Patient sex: F
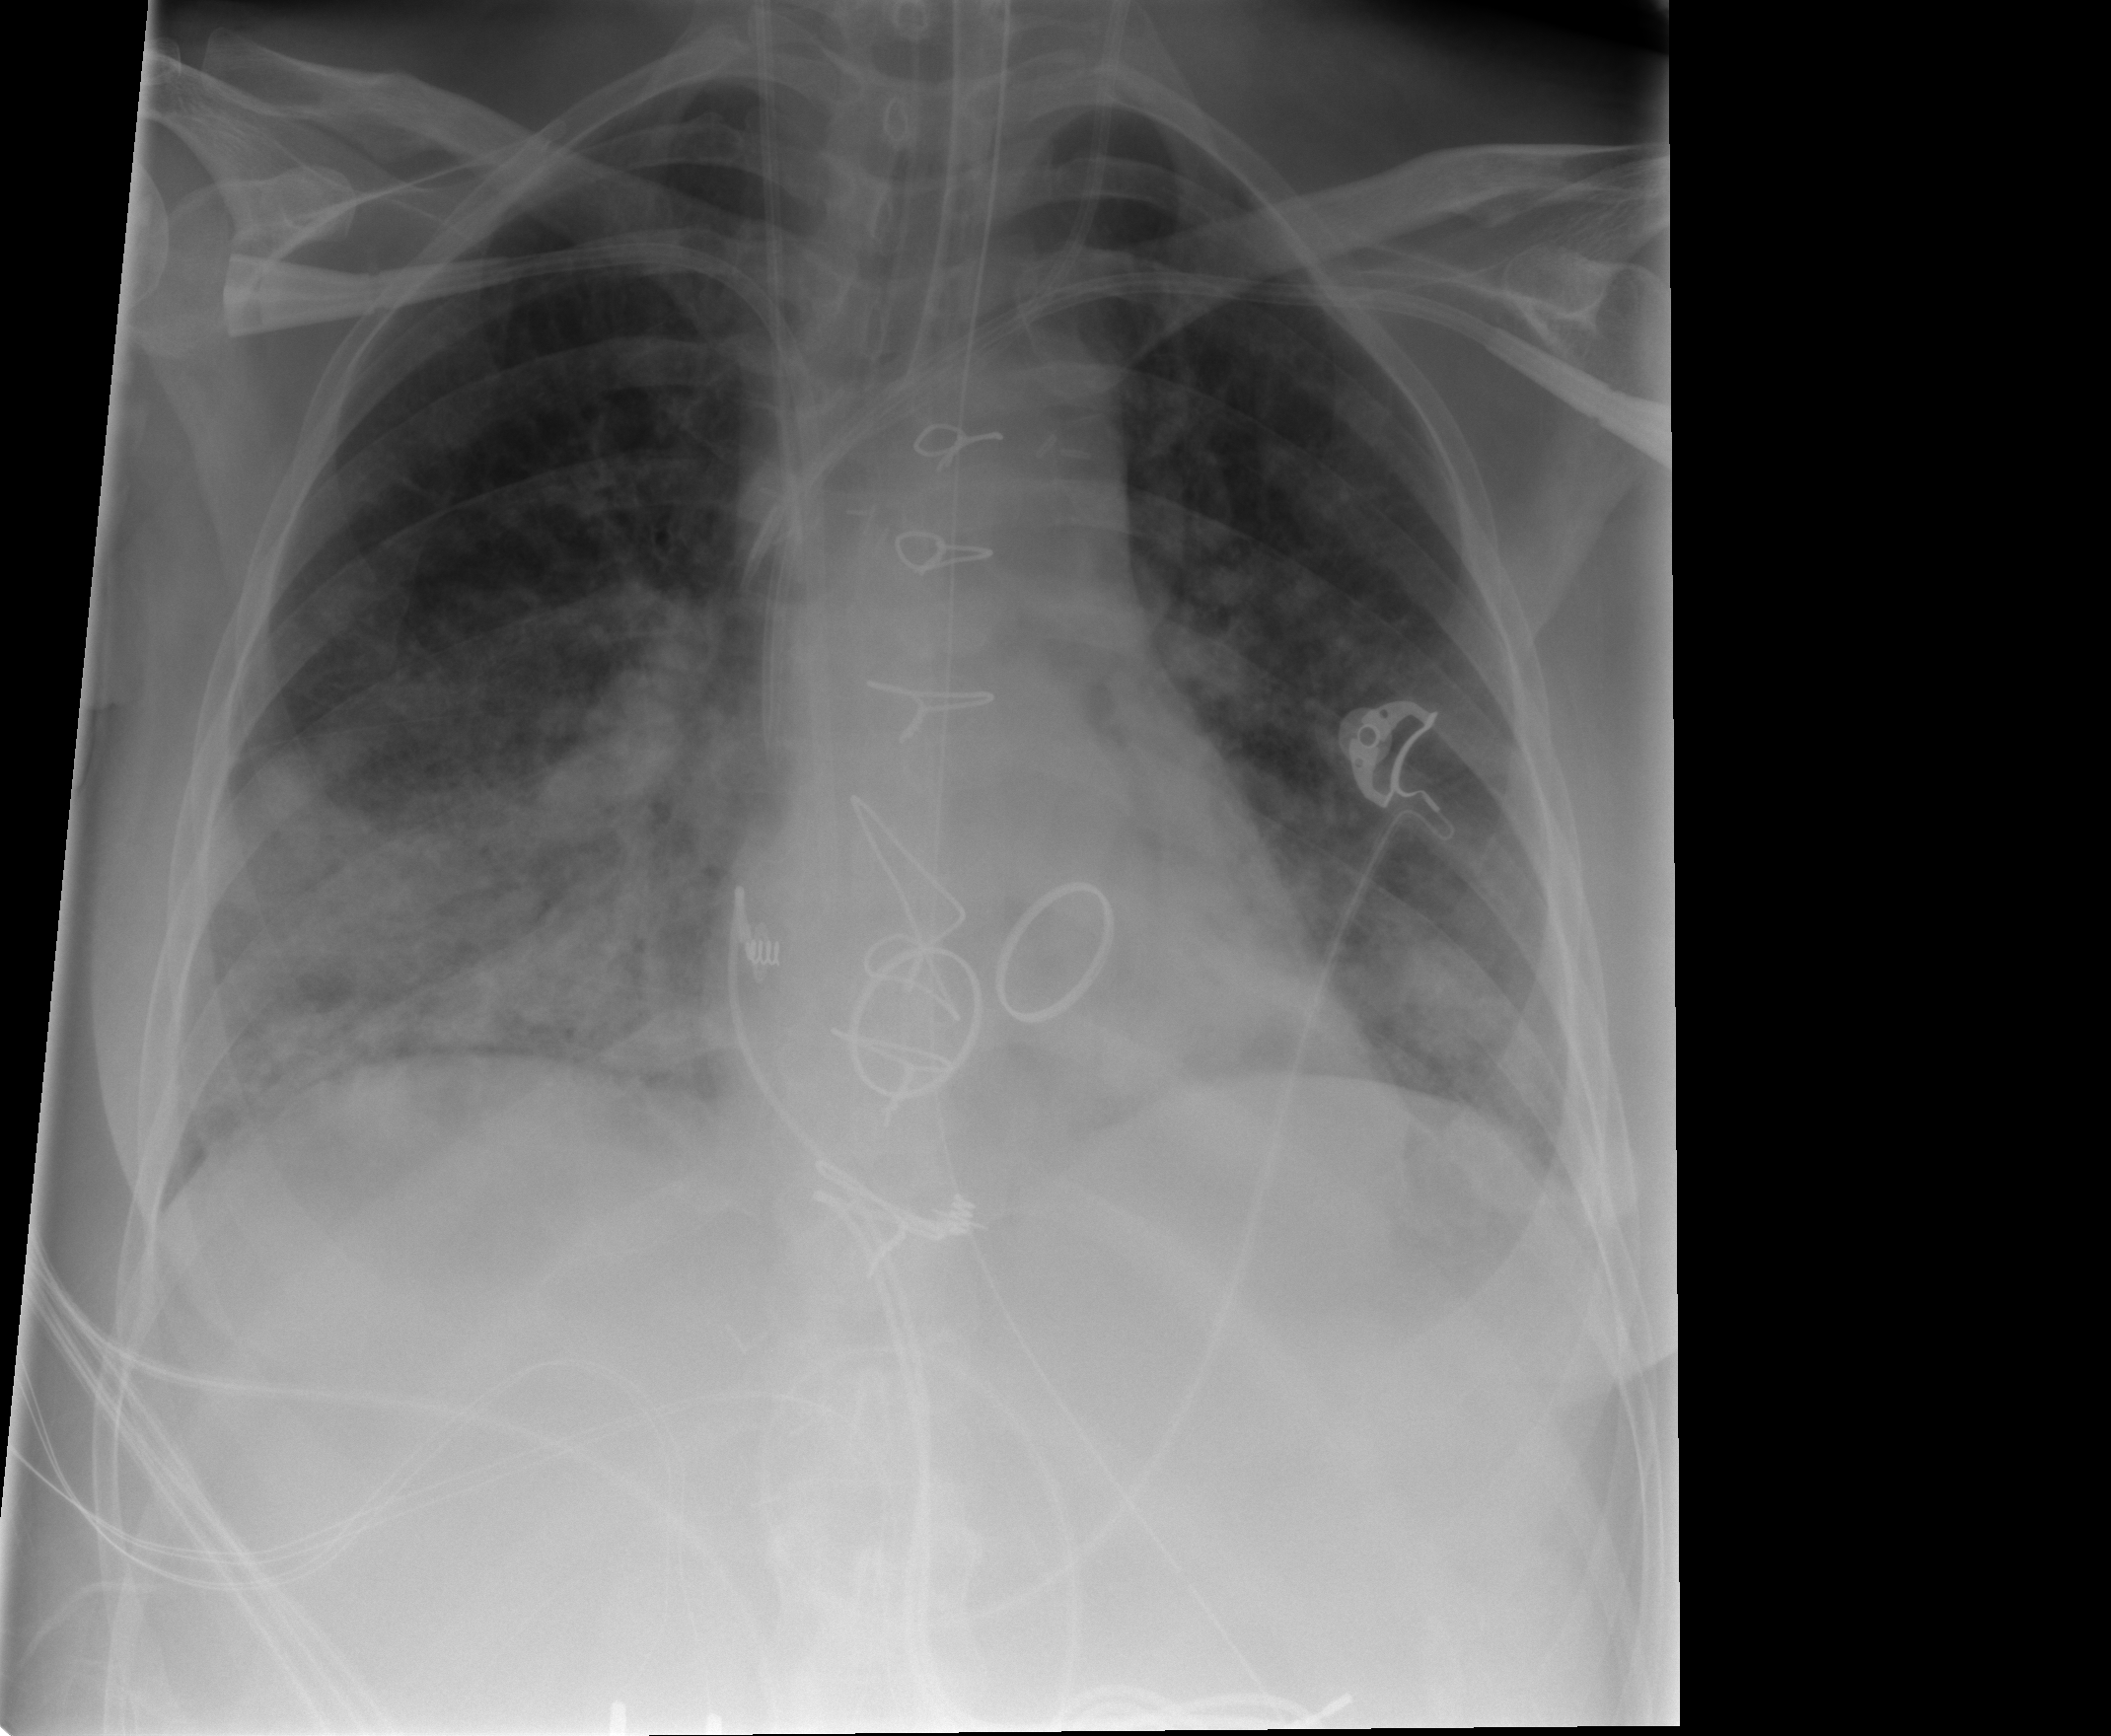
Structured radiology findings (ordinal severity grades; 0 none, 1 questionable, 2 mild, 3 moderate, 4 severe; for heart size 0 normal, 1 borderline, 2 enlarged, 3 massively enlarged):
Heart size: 0
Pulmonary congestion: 3
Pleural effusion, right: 0
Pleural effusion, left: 0
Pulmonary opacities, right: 3
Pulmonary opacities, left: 3
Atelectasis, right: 2
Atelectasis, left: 3